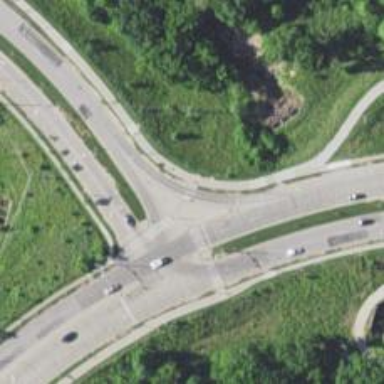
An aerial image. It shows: Unmarked crossing on the road.